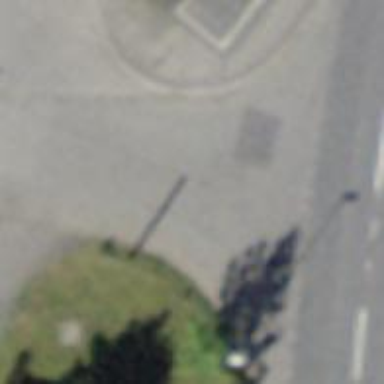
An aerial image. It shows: Bus stop with platform for public transport.